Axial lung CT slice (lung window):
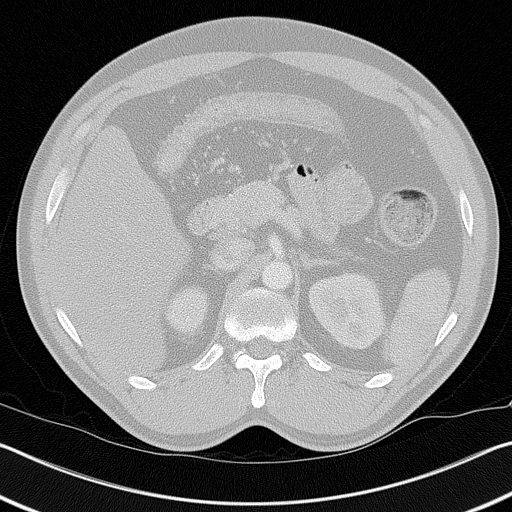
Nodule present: no